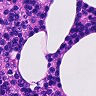
Metastatic tissue present: no